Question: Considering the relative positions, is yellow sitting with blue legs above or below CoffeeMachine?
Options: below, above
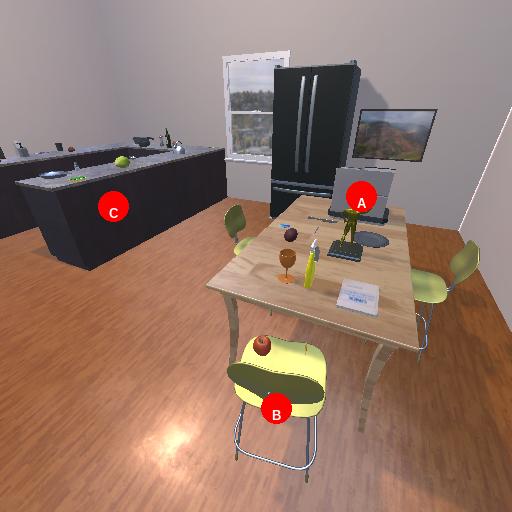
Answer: below